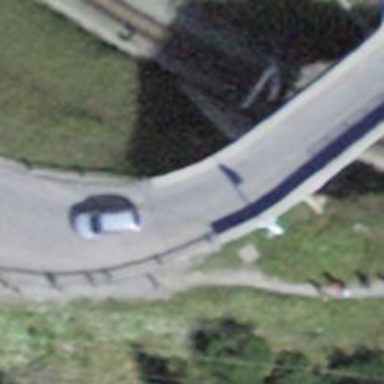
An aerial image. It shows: Tertiary road on bridge with asphalt surface. There are no sidewalks along the road.